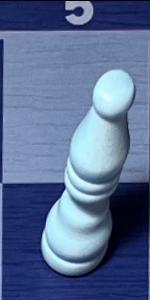
Label: Bishop_White